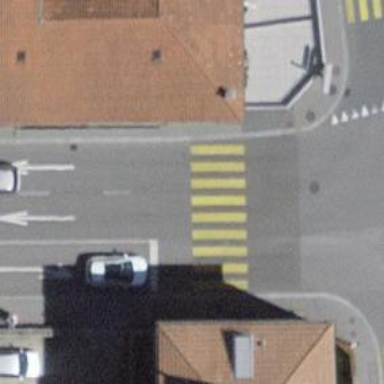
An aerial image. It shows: Road with traffic signals.